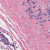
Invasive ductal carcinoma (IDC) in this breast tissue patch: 1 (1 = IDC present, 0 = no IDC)